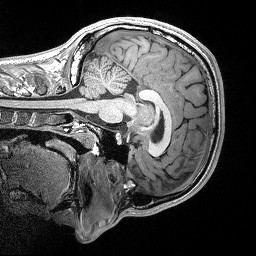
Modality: T1w
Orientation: sagittal
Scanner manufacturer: siemens
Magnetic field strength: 3 T
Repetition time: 2.3 s
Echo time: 0.00298 s